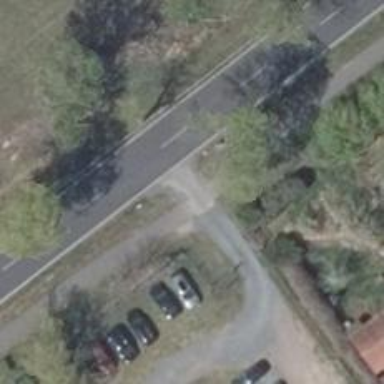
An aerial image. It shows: Road serving as parking aisle.